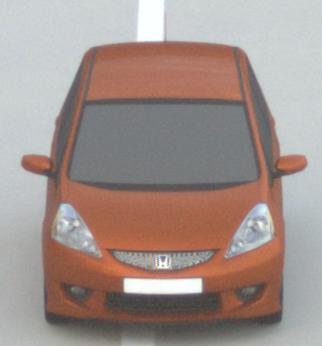
Make: Honda
Model: Jazz 1.2
Detailed model: Jazz (III) (11/08 - 04/11)
Model produced from: 2008/11
Model produced until: 2010/10
Doors: 5
Color: orange
Road condition: dry road
Daytime: sunrise or sunset
Contrast: low contrast